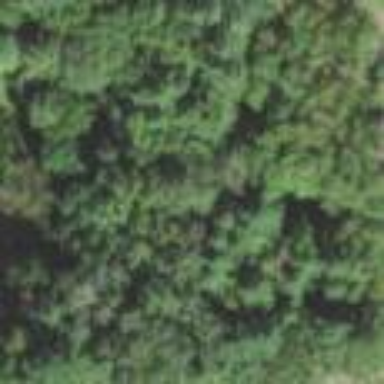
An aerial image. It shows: Nature reserve within woodland area.